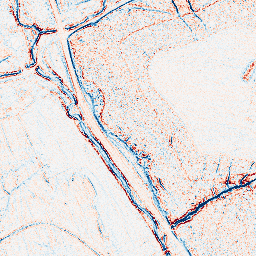
Category: edge_preserving
Decomposition family: bilateral
Decomposition parameters: d: 5
sigma_color: 50
sigma_space: 100
Upsampling method: edge_directed
Upsampling parameters: scale: 4
Upsampling scale: 4